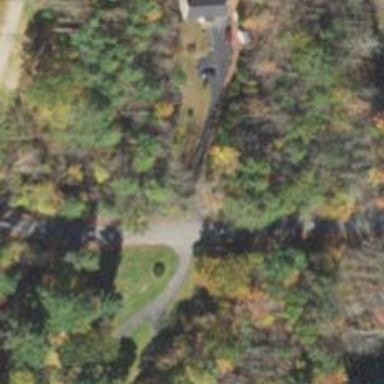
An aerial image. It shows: Driveway leading to service road.